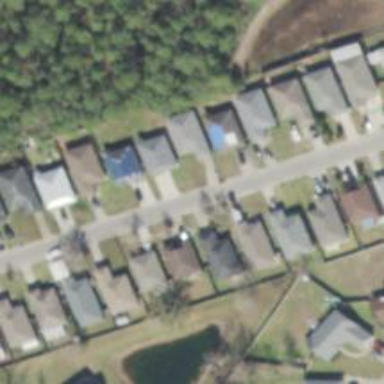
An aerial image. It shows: Driveway.